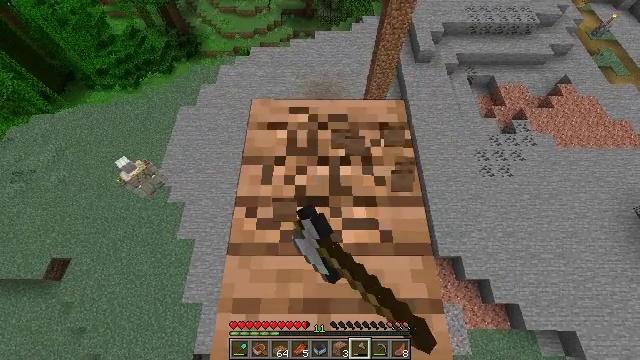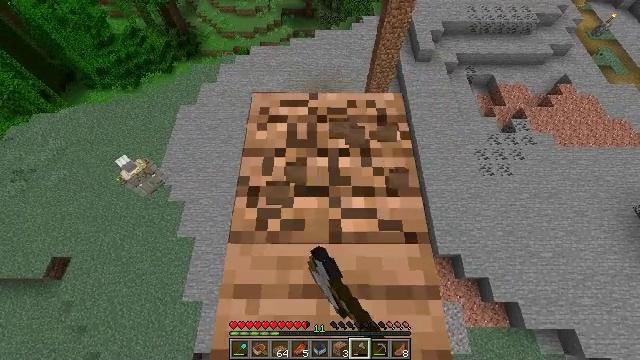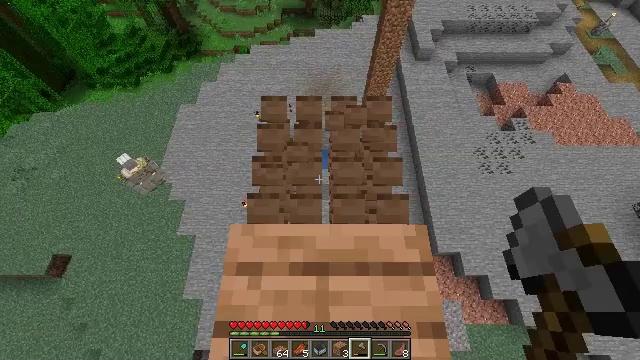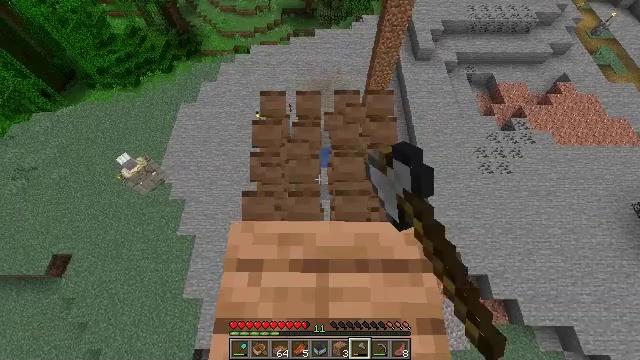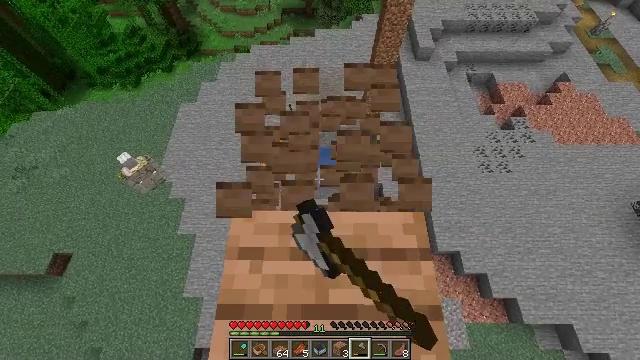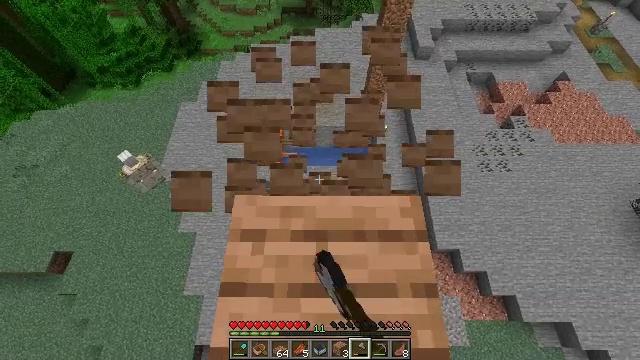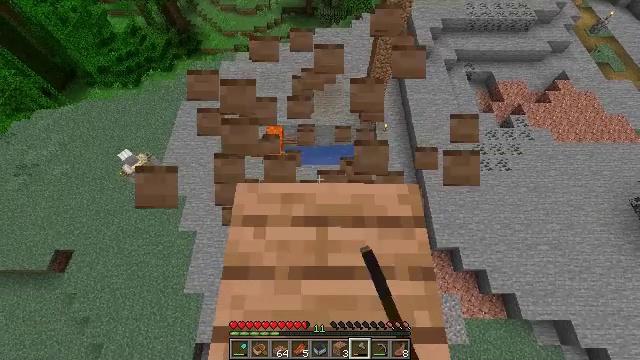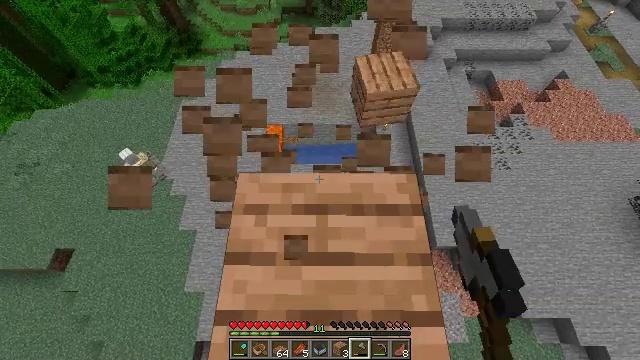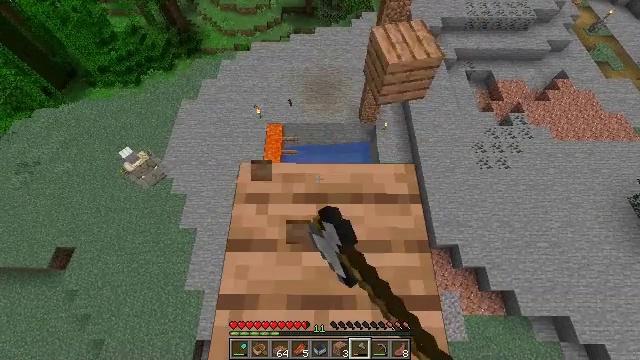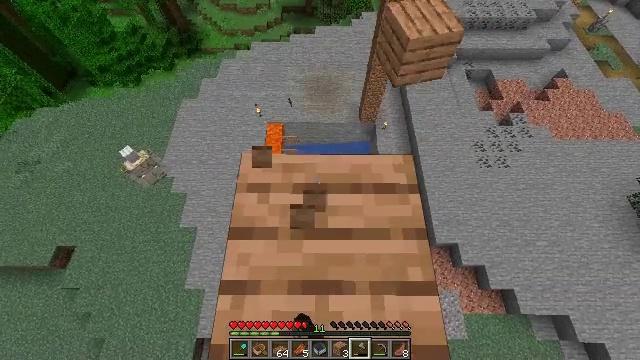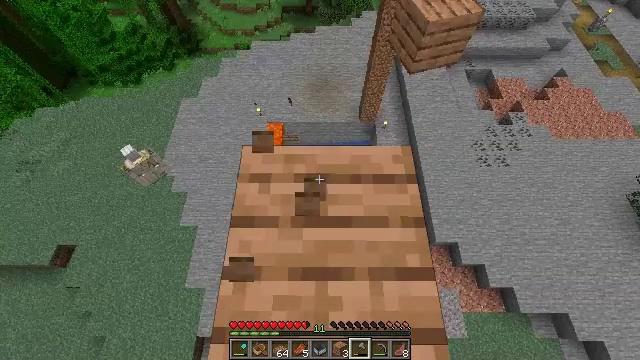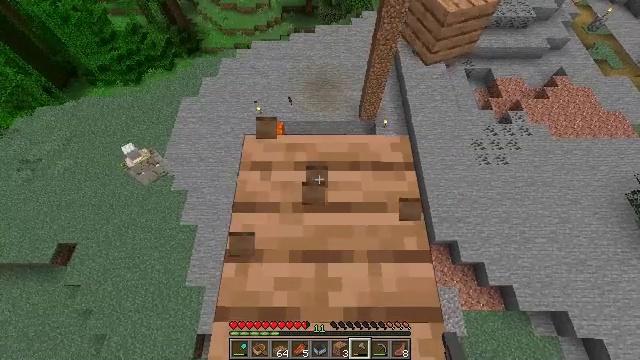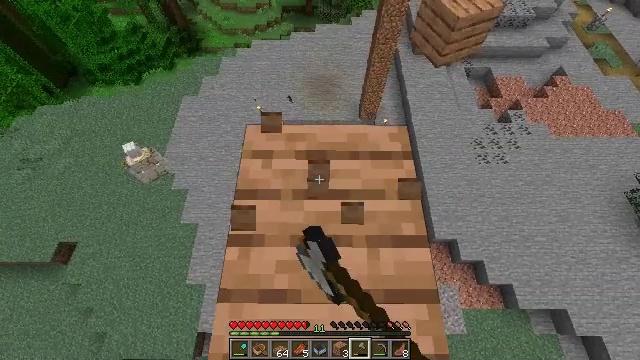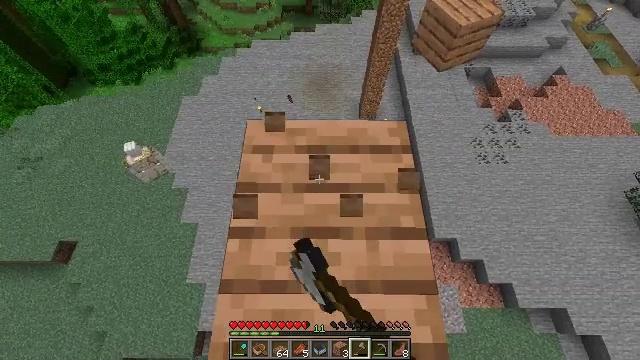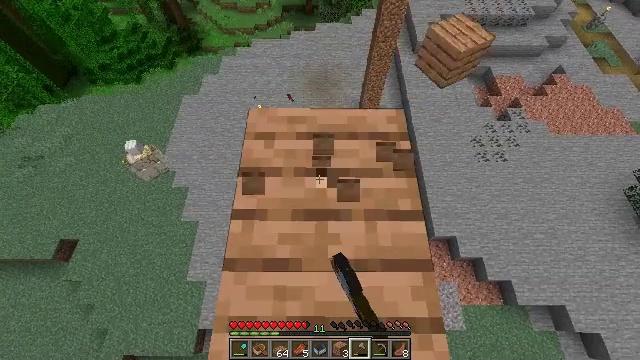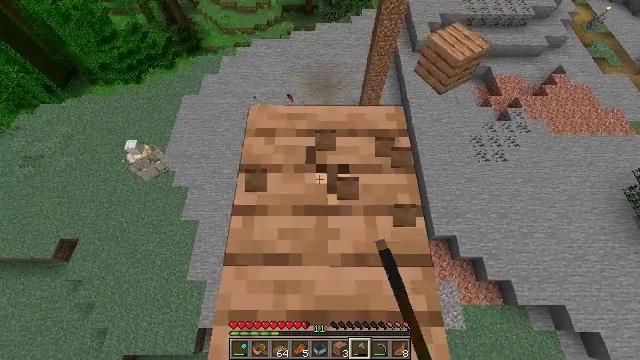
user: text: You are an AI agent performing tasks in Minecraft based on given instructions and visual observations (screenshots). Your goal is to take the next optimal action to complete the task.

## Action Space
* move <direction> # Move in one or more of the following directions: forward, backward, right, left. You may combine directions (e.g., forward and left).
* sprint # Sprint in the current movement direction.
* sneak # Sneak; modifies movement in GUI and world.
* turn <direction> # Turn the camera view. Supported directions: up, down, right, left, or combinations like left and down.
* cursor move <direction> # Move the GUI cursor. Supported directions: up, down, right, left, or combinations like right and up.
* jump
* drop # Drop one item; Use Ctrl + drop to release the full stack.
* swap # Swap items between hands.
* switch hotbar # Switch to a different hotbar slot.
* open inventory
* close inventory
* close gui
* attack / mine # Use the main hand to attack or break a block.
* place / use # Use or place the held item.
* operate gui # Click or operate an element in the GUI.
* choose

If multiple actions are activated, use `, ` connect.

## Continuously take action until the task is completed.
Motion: motion action
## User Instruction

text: Gather jungle planks for building.
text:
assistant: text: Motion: move back, sneak, attack / mine
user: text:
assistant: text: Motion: move back, sneak, attack / mine
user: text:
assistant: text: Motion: move back, sneak, attack / mine
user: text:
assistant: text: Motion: move back, sneak, attack / mine
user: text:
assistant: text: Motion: move back, sneak, attack / mine
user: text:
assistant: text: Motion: move back, sneak, attack / mine
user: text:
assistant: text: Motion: move back, sneak, attack / mine
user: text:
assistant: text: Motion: move back, sneak, attack / mine
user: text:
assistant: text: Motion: move back, sneak, attack / mine
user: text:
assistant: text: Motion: move back, sneak, attack / mine
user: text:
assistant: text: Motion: move back, sneak, attack / mine
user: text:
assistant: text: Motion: move back, sneak, attack / mine
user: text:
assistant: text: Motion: move back, sneak, attack / mine
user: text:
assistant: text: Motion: move back, sneak, attack / mine
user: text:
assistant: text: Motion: move back, sneak, attack / mine
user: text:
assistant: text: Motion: move back, sneak, attack / mine
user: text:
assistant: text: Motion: move back, sneak, attack / mine
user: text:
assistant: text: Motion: move back, sneak, attack / mine
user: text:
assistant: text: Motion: move back, sneak, attack / mine
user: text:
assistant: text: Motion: sneak, attack / mine
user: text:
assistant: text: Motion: sneak, attack / mine
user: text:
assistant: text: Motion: sneak, attack / mine
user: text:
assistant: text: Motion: sneak, attack / mine
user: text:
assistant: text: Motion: sneak, attack / mine
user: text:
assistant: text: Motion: sneak, attack / mine
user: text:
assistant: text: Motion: sneak, attack / mine
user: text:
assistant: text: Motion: sneak, attack / mine
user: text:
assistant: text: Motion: sneak, attack / mine
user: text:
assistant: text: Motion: move back, sneak, attack / mine
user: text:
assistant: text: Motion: move back, sneak, attack / mine